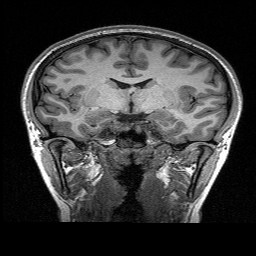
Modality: T1w
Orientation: sagittal
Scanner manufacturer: siemens
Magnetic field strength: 3 T